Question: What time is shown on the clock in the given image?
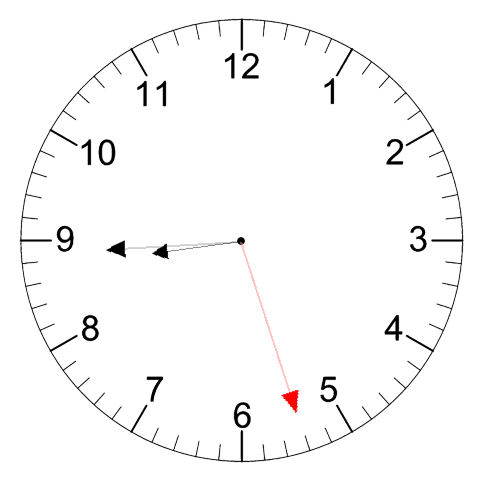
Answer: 08:44:27